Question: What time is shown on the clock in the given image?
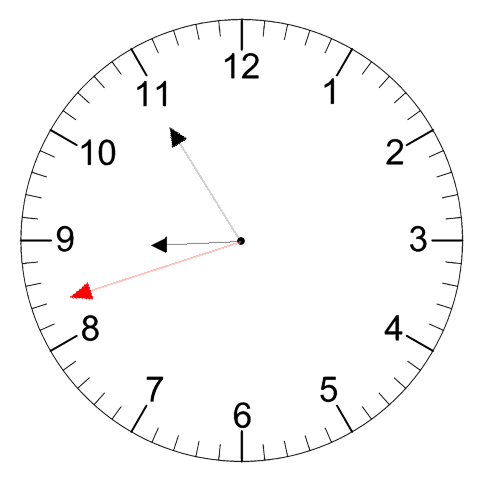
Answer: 08:54:42